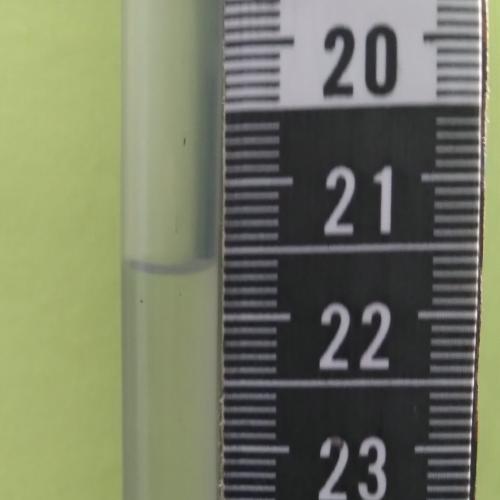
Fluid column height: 21.6 cm